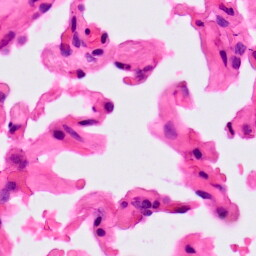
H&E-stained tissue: Lung